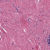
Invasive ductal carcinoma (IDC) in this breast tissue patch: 0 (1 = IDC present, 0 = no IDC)